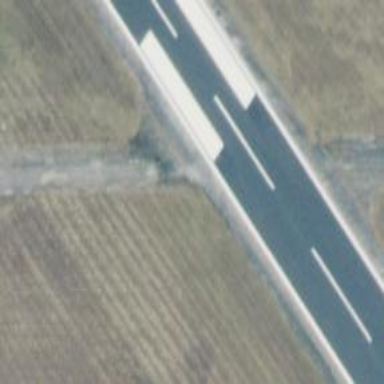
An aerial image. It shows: Asphalt runway at the airport.